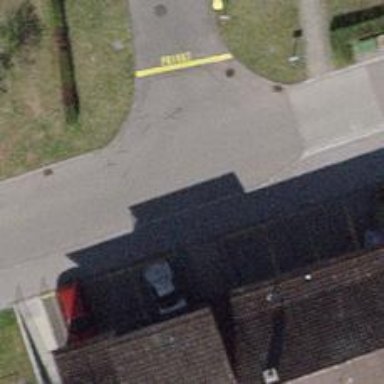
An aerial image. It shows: Residential road with asphalt surface and no sidewalk.